Question: I'm an iOS developer. I don't know anything about the web beyond basic HTML/CSS. I am trying to learn some modern web techniques by updating my personal site. My goal is to make dynamic requests to, say, the iTunes store to get all of my apps and display them in a scrollable list-- as you'd do with UICollectionView on iOS.
I have no idea where to start. I find that there are zillions of web frameworks, many of which have other dependencies, and often explain what they do in terms of other frameworks' functionality.
How do I get started? I would google around but I don't even know what to search for.
To be clear, I'm looking for something like the "Viewers Also Bought" section on this page:
<URL>

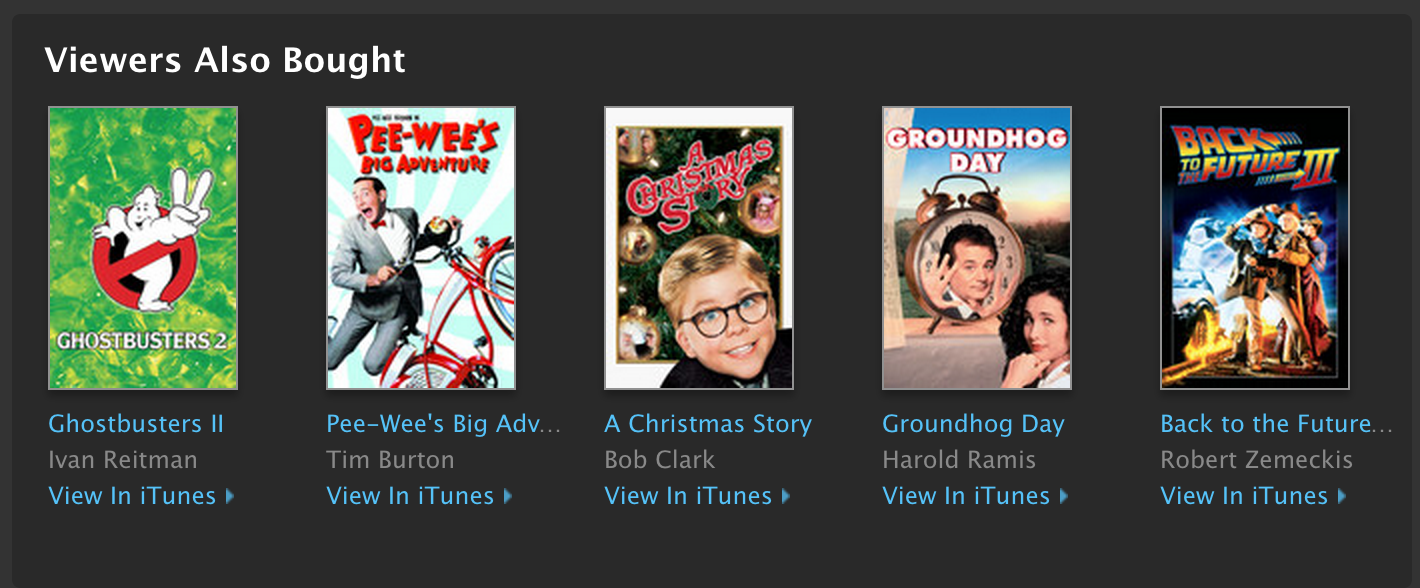
Answer: Since your aim is dynamic content, then you will need PHP & Javascript (IMO, PHP is enough since your apps doesn't change on the spot, i.e. you don't need to update the list while the user is viewing the page).
And about showing the apps in a scrollable list, you can use HTML '<table>' tag.
Hope it helps.